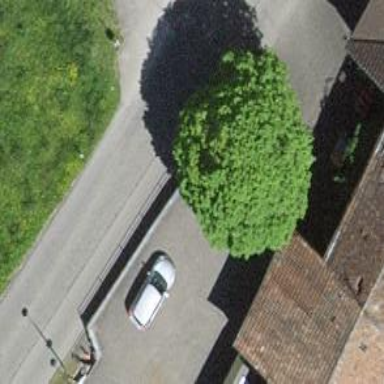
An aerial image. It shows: Bus stop with shelter.